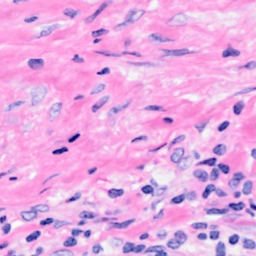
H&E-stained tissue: Breast